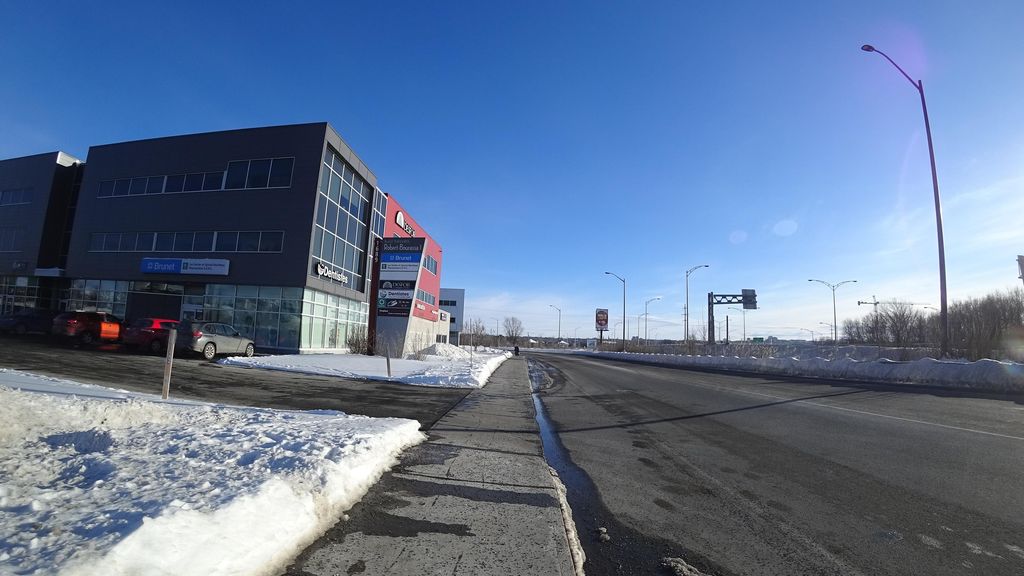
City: quebec_city